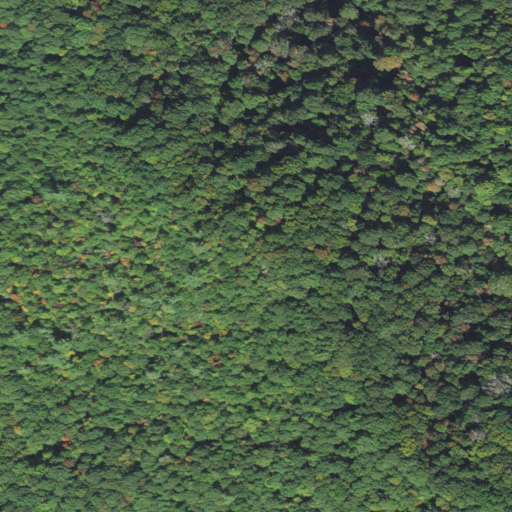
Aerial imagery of ridge(s) in North Carolina named Den Ridge containing deciduous forest and mixed forest